Field crop: maize
Growth stage: 2
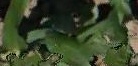
Species: maize